Question: Calculate the minimum enclosing rectangle area of the following rectangle, where the sides of the enclosing rectangle must be parallel to the grid
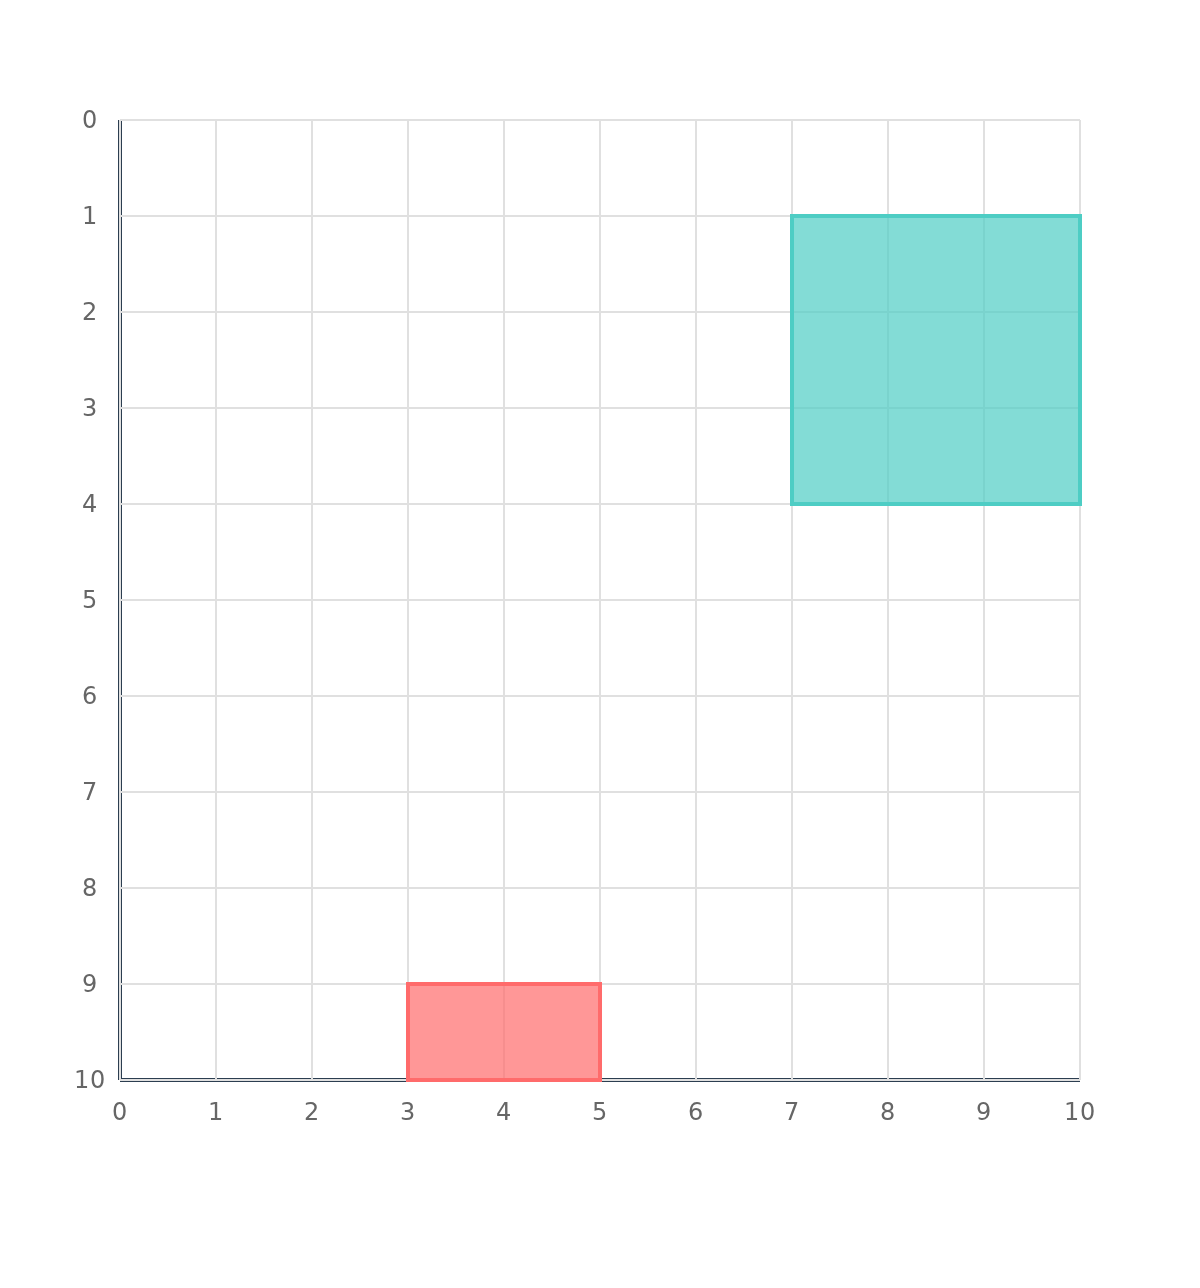
Answer: 63